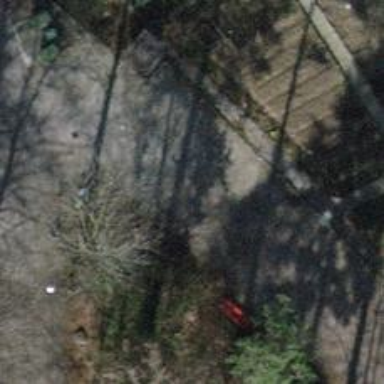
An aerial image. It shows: Street-side parking area.